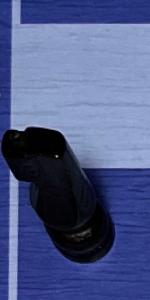
Label: Knight_Black